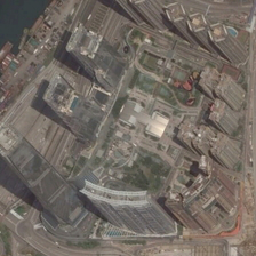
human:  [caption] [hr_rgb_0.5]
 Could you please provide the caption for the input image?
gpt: Many tall buildings have been built around this area.

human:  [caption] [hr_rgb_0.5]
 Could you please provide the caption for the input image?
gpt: These buildings are located by the river.

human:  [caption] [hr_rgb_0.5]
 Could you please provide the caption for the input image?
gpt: Many tall buildings have been built around the area.

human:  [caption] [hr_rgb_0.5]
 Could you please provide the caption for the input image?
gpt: These buildings are by the river.

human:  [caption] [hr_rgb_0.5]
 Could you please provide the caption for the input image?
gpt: Many skyscrapers have been built around the area.